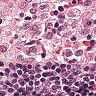
Metastatic tissue present: no